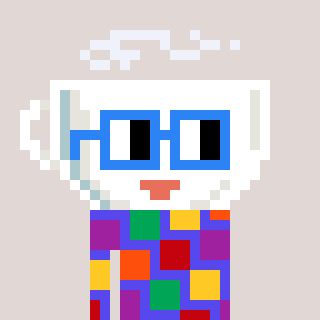
a pixel art character with square blue glasses, a mug-shaped head and a computerblue-colored body on a warm background